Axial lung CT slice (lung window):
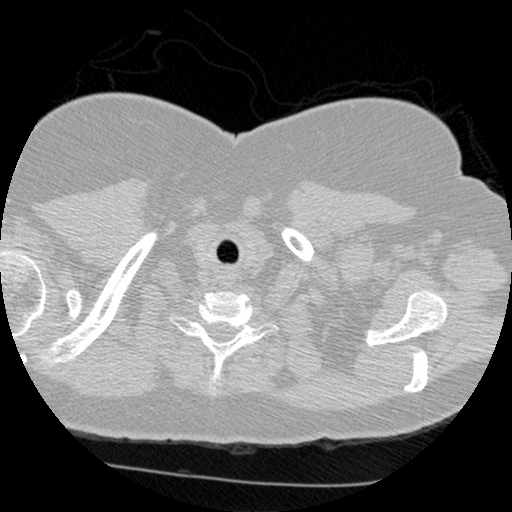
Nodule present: no